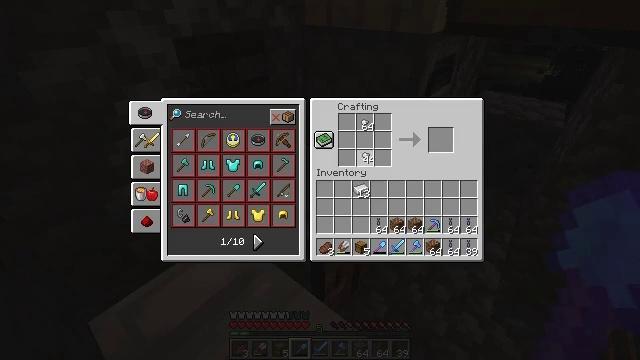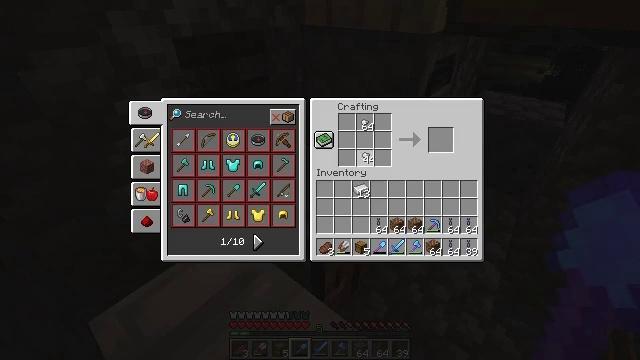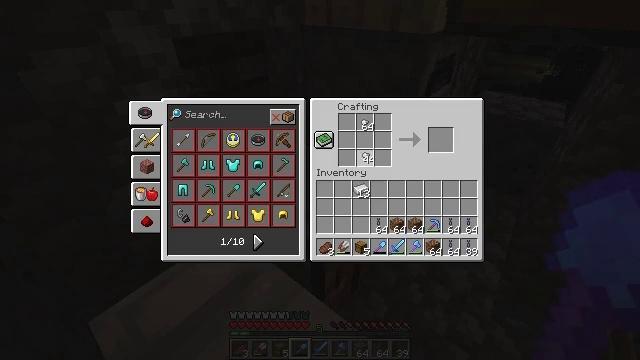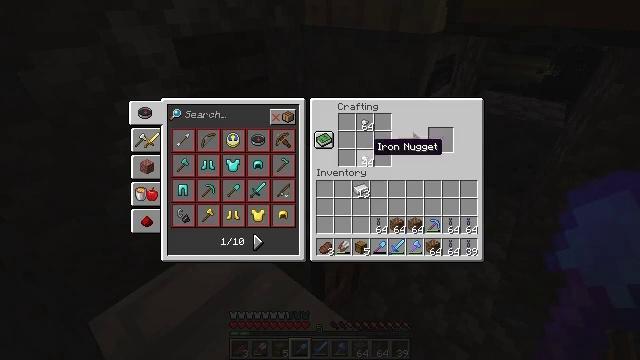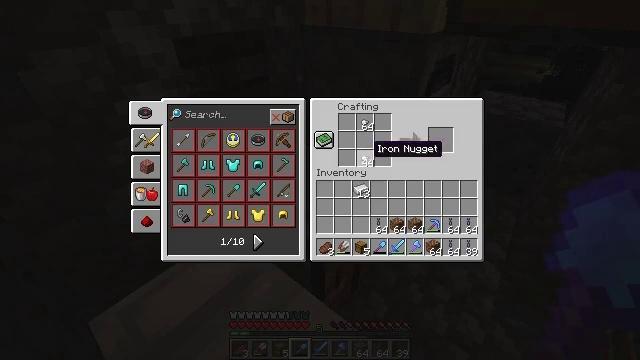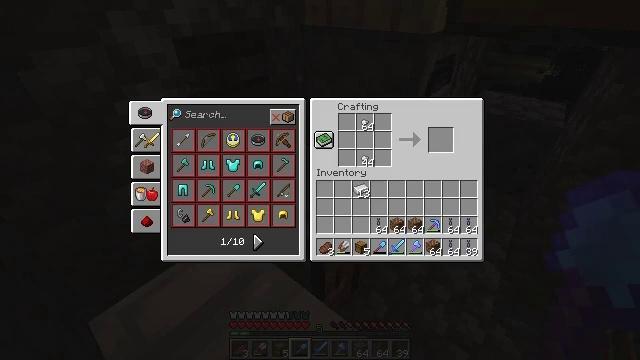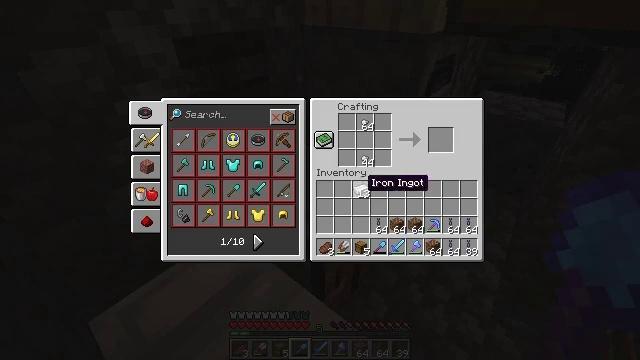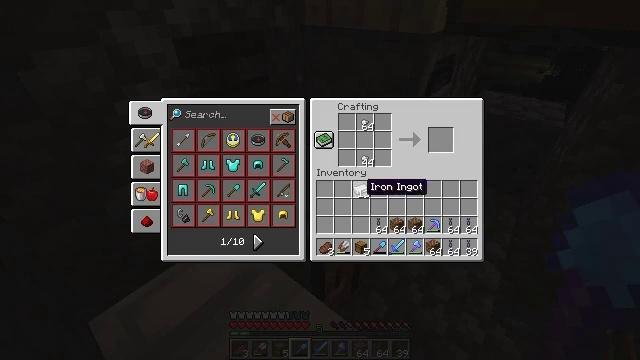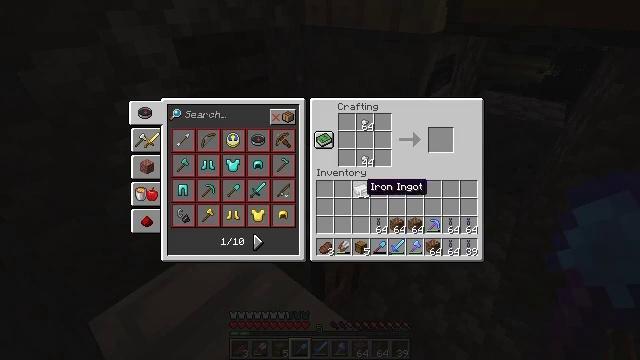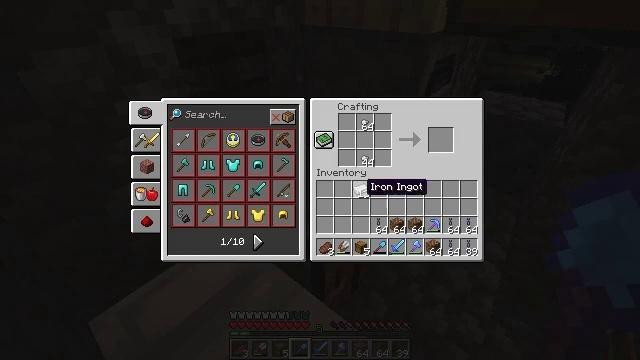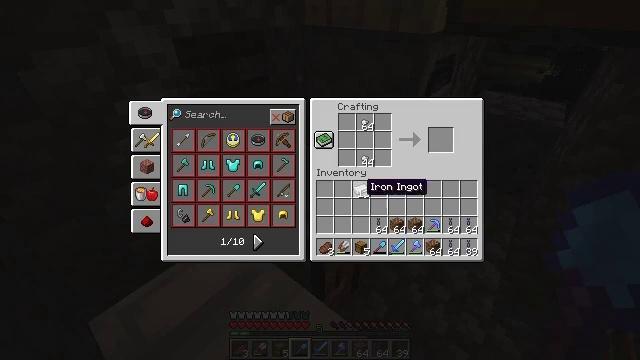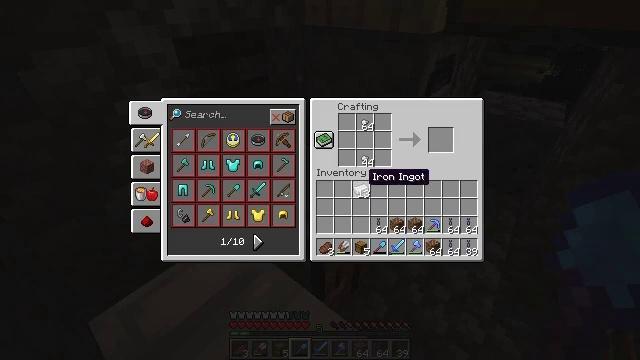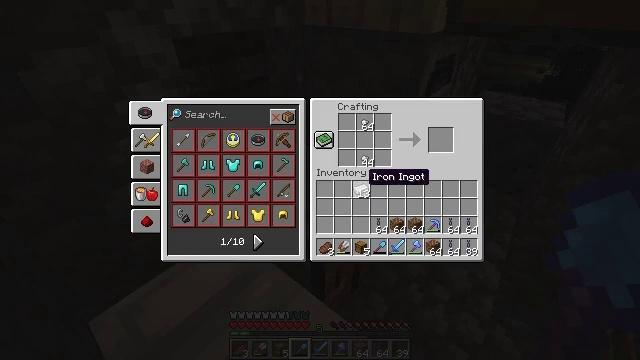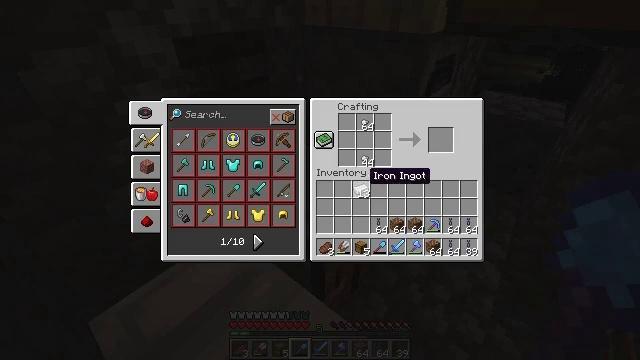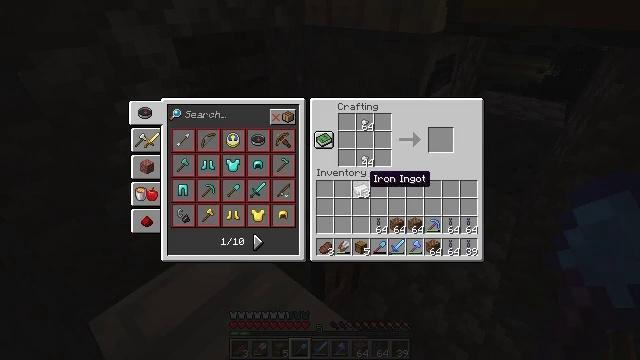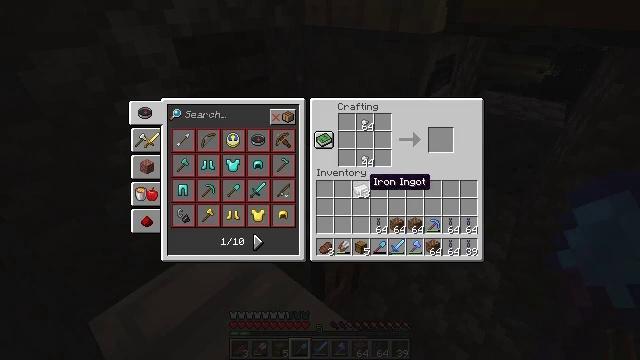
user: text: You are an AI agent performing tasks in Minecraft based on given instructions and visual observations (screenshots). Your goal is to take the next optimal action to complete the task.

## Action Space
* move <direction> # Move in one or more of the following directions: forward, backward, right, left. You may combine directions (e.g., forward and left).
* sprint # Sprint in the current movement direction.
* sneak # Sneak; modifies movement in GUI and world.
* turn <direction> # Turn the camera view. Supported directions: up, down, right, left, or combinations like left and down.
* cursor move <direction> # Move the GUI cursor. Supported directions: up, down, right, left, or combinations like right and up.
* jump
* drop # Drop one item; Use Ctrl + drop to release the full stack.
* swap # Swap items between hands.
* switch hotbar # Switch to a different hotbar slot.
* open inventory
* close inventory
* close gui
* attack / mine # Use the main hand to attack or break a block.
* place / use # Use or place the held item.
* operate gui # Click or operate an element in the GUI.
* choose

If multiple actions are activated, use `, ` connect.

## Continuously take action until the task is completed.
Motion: motion action
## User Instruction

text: Use iron nuggets and an iron ingot to craft a chain.
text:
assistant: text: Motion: operate gui
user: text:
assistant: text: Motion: operate gui
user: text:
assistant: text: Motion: no_op
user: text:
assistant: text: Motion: no_op
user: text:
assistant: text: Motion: cursor move down
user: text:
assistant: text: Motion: cursor move down
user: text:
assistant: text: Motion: no_op
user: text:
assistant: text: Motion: no_op
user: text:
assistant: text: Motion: no_op
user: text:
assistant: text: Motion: no_op
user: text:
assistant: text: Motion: cursor move up
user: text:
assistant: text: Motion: no_op
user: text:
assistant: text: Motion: no_op
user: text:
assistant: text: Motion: no_op
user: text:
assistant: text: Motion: no_op
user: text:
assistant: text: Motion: operate gui
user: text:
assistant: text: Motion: operate gui
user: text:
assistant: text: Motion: operate gui
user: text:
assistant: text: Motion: cursor move up
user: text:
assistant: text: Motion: cursor move up
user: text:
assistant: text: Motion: no_op
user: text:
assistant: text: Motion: no_op
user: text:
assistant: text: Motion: operate gui
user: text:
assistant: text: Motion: operate gui
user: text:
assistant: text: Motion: operate gui
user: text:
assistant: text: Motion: no_op
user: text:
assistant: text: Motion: no_op
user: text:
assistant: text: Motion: no_op
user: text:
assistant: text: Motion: cursor move right
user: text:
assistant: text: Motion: cursor move right